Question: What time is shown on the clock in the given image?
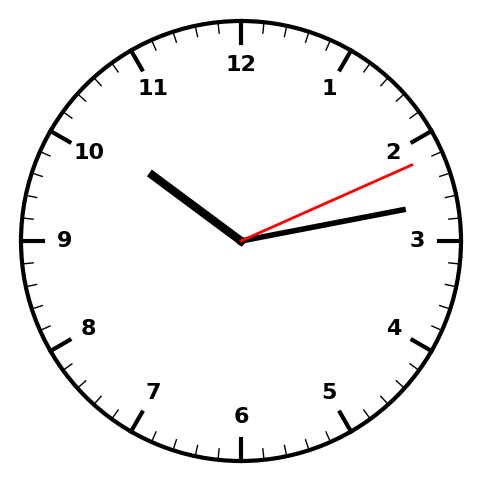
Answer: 10:13:11